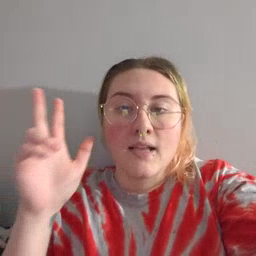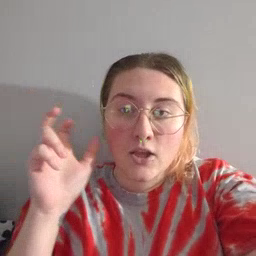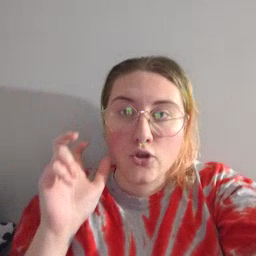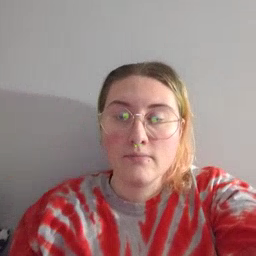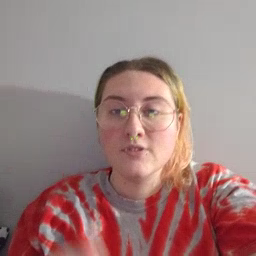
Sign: hear